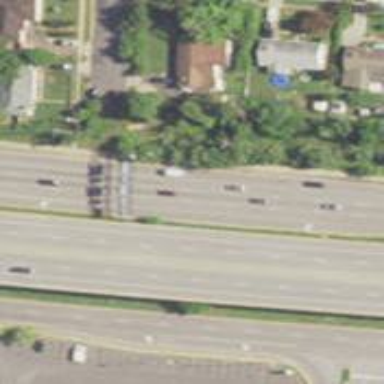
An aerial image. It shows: Asphalt primary highway with embankment. The highway is like expressway.